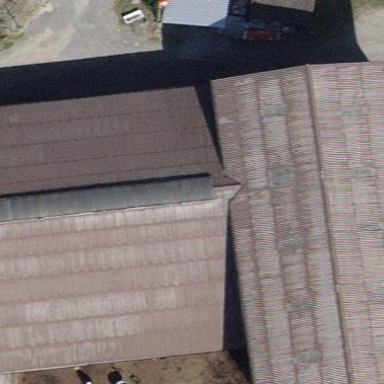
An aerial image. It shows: Farm building.